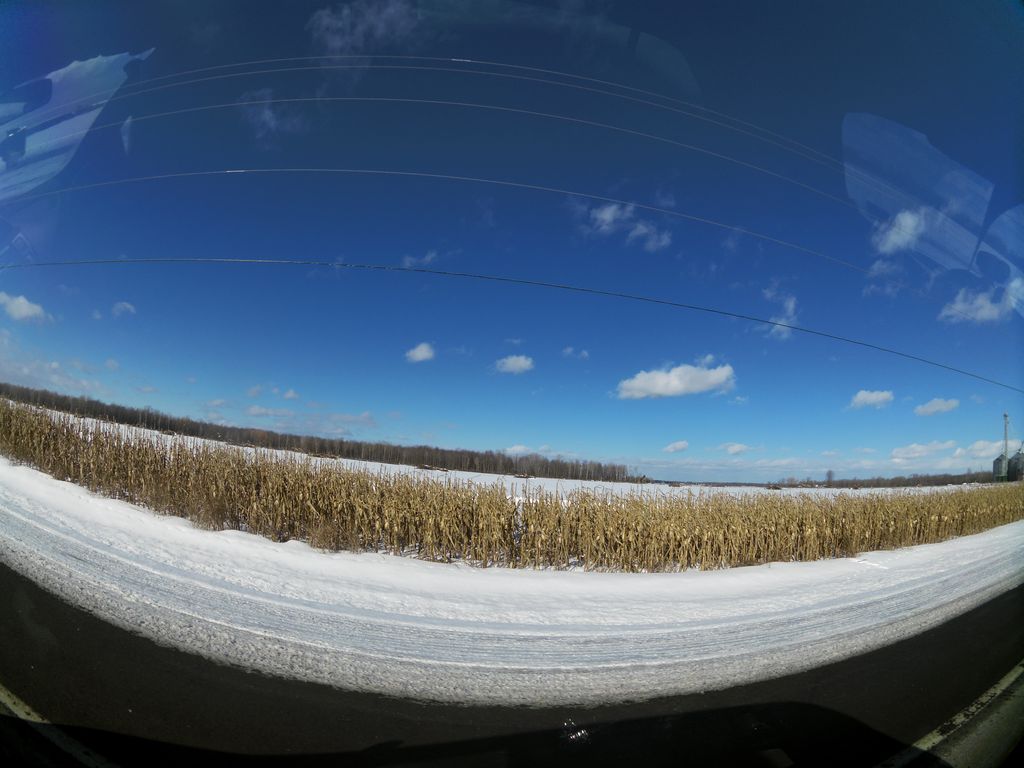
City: ottawa-gatineau